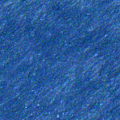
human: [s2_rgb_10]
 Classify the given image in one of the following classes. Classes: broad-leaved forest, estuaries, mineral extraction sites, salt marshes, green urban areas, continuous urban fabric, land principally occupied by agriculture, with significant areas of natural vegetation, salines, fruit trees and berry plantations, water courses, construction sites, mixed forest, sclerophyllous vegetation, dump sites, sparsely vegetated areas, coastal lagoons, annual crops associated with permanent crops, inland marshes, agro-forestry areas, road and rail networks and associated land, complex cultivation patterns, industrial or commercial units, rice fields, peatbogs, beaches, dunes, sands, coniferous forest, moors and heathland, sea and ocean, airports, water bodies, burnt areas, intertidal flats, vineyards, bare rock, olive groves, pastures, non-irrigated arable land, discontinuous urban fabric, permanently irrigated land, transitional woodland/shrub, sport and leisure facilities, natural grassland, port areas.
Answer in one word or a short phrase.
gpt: sea and ocean